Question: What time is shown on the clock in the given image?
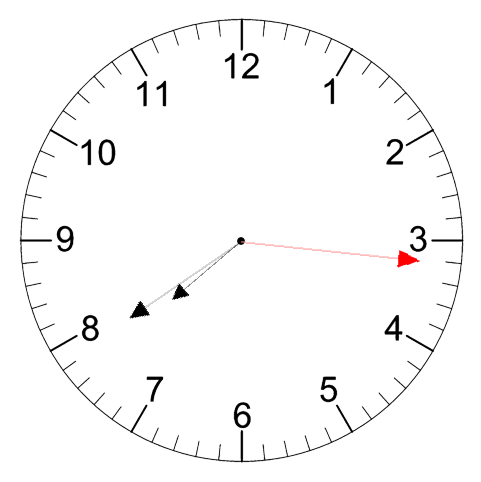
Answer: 07:39:16